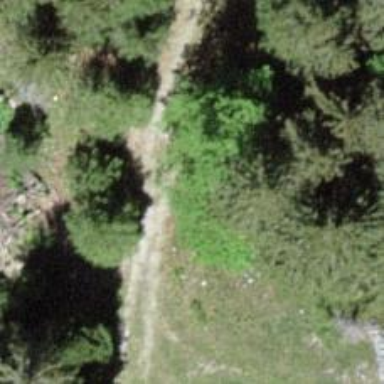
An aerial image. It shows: Gravel track road.